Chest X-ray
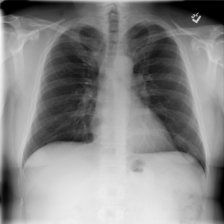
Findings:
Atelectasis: negative
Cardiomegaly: negative
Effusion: negative
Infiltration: negative
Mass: negative
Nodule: negative
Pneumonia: negative
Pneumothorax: negative
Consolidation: negative
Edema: negative
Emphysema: negative
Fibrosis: negative
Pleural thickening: negative
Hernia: negative